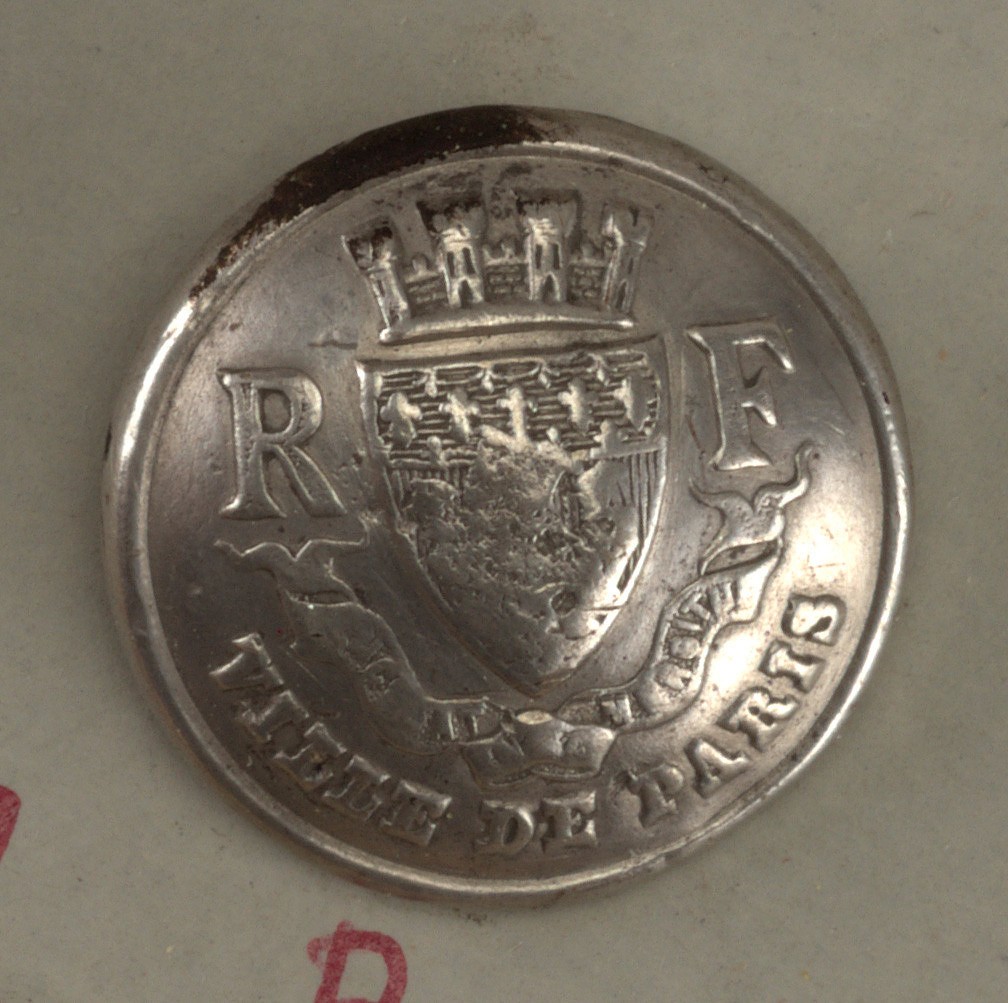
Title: Button
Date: mid-19th century
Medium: Brass, pewter
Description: On card J